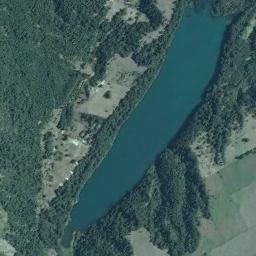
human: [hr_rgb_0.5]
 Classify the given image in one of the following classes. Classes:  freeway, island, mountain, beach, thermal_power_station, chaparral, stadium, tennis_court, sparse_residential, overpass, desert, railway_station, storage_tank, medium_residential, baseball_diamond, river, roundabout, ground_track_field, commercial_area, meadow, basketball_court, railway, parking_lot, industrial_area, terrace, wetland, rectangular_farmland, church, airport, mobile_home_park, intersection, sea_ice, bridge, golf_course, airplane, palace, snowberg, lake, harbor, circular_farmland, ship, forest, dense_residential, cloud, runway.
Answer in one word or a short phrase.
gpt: lake